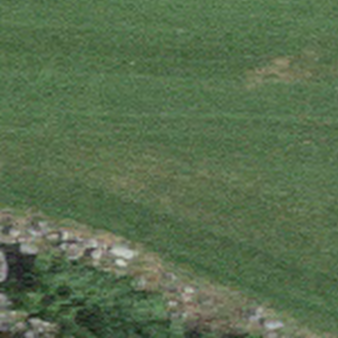
Label: other